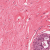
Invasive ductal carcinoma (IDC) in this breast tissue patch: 0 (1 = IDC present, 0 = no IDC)